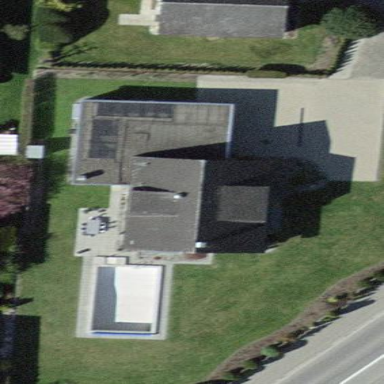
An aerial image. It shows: Gabled roof on residential building.